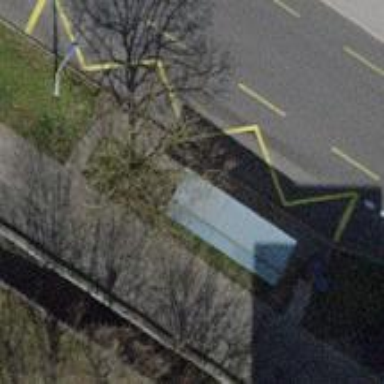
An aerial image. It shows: Bus stop with sheltered platform for public transport.